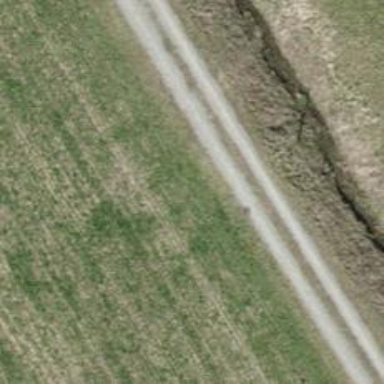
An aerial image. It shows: Unpaved track with grade2 tracktype.